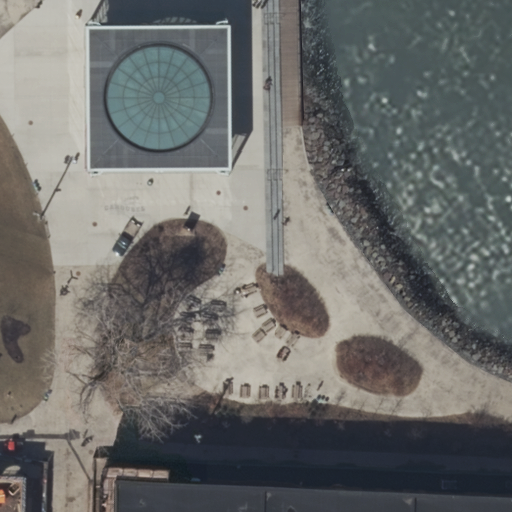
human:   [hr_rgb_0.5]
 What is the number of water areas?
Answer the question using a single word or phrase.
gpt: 1

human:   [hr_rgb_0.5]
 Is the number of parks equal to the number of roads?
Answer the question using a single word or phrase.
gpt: no

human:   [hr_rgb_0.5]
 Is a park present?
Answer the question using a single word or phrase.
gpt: yes

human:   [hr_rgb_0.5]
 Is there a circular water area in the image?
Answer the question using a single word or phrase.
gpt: no

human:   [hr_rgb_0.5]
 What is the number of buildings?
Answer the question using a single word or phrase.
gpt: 2

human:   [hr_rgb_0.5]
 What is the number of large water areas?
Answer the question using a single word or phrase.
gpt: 1

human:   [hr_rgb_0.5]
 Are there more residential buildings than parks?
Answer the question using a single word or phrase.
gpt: no

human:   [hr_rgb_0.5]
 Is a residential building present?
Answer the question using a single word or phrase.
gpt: yes

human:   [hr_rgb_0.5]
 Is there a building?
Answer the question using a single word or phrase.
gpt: yes

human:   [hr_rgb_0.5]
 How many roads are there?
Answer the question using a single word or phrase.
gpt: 6

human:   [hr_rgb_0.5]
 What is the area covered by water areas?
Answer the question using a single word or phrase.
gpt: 1924m2

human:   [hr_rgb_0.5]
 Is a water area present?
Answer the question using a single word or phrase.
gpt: yes

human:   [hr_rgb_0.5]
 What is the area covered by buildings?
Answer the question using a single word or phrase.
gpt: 6056m2

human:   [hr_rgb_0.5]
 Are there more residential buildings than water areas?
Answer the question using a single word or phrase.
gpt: no

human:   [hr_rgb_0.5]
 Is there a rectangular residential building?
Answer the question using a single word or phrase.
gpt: yes

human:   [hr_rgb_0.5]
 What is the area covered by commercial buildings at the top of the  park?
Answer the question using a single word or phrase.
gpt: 0m2

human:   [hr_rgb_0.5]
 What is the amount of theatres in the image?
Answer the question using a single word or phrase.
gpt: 1

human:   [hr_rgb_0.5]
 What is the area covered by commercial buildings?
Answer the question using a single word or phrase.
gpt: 308m2

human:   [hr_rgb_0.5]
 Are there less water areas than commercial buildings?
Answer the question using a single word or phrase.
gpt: no

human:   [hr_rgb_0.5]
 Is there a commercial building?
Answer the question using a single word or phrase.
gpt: yes

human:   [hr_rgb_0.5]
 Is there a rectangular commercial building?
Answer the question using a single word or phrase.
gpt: yes

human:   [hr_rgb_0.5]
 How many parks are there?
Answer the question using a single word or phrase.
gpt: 1

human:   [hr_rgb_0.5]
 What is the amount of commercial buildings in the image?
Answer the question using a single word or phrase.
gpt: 1

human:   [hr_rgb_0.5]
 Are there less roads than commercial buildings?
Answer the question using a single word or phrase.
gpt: no

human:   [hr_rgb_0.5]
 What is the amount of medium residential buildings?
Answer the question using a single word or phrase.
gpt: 0

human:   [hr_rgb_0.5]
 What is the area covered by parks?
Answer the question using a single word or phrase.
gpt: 1053m2

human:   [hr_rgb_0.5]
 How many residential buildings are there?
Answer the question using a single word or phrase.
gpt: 1

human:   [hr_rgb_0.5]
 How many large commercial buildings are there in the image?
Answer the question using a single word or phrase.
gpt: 0

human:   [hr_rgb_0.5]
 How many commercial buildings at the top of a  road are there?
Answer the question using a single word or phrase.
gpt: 0

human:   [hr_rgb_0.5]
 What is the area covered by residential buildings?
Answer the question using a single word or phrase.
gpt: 5747m2

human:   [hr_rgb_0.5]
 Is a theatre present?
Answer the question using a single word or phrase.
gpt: yes

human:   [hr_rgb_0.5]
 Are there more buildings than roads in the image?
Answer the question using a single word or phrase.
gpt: no

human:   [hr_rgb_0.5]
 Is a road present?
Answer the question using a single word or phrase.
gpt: yes

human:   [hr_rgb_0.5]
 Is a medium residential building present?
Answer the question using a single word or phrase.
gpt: no

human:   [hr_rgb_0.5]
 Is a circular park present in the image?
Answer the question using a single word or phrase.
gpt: no

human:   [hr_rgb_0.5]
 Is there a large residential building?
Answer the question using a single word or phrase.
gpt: yes

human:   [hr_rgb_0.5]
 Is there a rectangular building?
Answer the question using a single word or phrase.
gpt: yes

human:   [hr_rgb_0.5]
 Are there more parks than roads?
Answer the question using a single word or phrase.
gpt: no

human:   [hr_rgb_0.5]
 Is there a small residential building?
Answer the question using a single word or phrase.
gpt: no

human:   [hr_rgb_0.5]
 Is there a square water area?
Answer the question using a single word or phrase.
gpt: no

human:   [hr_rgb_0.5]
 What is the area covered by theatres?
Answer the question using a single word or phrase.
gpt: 308m2

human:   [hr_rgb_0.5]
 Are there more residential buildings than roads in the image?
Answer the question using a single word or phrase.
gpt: no

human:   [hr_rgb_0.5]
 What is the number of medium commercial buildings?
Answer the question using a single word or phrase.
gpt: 1

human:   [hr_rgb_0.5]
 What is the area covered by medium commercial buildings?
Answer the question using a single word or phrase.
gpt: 308m2

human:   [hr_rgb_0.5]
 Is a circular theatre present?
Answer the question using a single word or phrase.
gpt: no

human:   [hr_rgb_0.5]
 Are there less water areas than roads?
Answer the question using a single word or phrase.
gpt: yes

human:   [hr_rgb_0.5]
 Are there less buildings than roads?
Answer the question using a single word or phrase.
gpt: yes

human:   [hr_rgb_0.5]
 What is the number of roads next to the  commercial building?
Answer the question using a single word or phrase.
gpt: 6

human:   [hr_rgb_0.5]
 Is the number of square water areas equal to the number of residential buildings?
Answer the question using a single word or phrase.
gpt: no

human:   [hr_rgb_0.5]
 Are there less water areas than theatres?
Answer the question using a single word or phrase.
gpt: no

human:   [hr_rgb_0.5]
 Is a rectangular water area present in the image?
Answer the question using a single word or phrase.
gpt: no

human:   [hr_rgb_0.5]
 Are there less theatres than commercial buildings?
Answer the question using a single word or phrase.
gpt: no

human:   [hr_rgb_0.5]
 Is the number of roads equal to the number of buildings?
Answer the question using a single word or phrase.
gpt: no

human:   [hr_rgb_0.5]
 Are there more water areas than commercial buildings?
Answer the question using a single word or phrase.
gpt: no

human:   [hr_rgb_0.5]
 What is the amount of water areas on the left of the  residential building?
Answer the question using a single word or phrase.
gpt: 0

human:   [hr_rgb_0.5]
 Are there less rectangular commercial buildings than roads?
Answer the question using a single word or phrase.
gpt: yes

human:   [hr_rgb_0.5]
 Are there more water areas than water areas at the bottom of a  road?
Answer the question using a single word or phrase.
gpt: yes

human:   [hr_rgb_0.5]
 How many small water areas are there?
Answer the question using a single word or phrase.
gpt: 0

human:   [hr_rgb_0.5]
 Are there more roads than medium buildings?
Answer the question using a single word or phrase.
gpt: yes

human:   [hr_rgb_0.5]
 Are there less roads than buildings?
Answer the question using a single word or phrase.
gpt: no

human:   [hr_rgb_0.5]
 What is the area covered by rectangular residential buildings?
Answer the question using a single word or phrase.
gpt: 5747m2

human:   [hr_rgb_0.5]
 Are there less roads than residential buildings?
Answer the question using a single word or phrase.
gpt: no

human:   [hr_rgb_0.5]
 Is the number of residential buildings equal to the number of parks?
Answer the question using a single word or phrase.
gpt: yes

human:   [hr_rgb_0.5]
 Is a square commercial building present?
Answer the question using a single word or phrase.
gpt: no